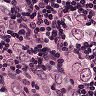
Metastatic tissue present: yes